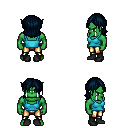
a pixel art fantasy rpg character, male body template, orc, green skin, teal pirate shirt, gold greaves, raven long bangs hairstyle, black shoes, four views (front, back, left, right), 2x2 character sprite sheet, small pixel art, hard edges, no anti-aliasing